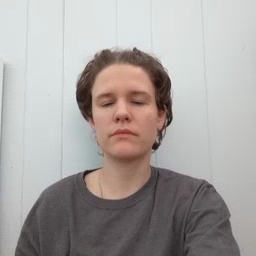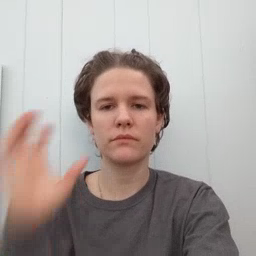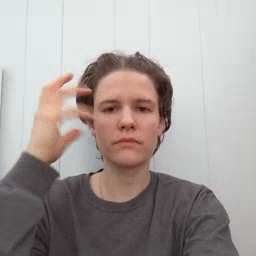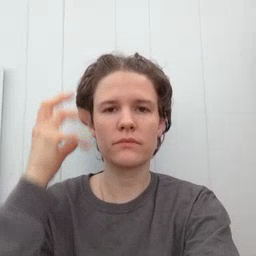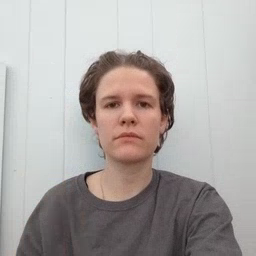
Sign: radio